Field crop: maize
Growth stage: 1
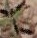
Species: atriplex